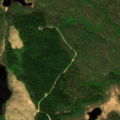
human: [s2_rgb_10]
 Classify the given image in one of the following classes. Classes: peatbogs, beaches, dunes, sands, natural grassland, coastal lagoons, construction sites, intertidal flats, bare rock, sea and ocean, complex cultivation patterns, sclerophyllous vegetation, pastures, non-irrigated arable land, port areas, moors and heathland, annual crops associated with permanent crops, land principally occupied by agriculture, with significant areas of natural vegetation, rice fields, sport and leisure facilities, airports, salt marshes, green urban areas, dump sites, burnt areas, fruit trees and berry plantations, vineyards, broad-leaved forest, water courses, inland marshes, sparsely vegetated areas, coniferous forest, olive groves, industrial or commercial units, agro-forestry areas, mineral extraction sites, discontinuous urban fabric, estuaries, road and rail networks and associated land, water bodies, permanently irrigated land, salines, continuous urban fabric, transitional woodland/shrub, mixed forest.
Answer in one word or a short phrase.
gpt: coniferous forest, mixed forest